Question: I have a column of text where I would like to minimize the gap between the words. I have found 'text-justify' but it is only supported by IE.
Is there some other css property that would make this look better?

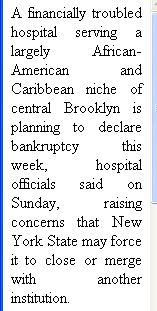
Answer: In a narrow column like the one in the screenshot, 'text-justify: newspaper' would create gross spacing between letters. There just isn't a way to make such a text well-justified, even on IE, without hyphenation.
Hyphenation can be achieved in almost all browsing situations by using avaScript-based hyphenation, such as <URL> in CSS. You can additionally use 'text-justify: newspaper' for IE, but consider whether it is really an improvement.
See <URL>.
If you use 'text-justify', add 'text-justify: distribute' before 'text-justify: newspaper', because the former is included in the working draft <URL>.